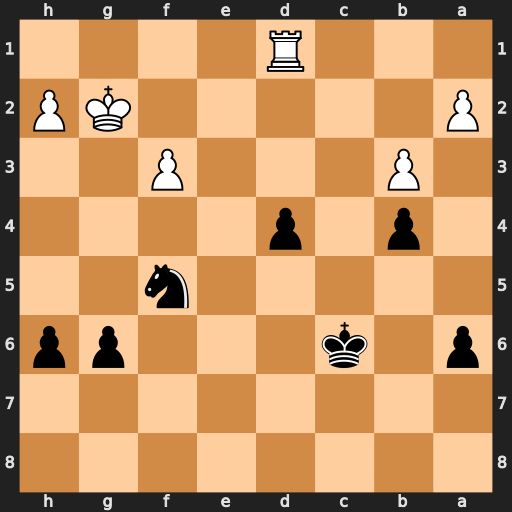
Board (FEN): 8/8/p1k3pp/5n2/1p1p4/1P3P2/P5KP/3R4
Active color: b
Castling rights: -
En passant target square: -
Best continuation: Ne3+ Kf2 Nxd1+